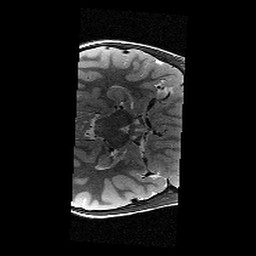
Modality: T2w
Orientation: axial
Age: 9
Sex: male
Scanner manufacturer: siemens
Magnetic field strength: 3 T
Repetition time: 9.23 s
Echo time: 0.067 s